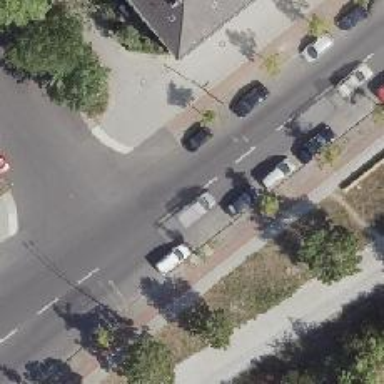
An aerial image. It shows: Tertiary road with asphalt surface. The road has separate sidewalks and parallel parking lanes on both sides.